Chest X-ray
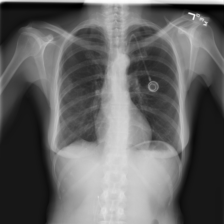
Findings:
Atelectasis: negative
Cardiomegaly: negative
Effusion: negative
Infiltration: negative
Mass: negative
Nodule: negative
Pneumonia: negative
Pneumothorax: negative
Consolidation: negative
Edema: negative
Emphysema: negative
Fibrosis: negative
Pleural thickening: negative
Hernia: negative